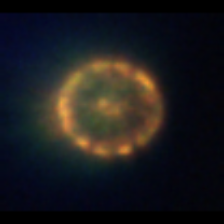
Taxon: Centric
Group: Diatoms